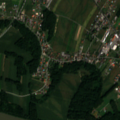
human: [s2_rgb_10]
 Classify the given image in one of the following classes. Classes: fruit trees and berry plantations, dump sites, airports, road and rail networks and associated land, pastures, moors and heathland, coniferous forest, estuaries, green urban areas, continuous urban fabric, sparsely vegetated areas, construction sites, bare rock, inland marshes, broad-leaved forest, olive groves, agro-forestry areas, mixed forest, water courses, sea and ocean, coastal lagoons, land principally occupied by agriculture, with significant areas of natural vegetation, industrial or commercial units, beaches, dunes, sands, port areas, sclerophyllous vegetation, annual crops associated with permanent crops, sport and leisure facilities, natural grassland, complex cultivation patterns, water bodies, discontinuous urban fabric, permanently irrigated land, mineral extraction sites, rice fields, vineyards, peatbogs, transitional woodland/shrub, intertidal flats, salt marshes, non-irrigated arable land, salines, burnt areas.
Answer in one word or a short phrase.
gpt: discontinuous urban fabric, non-irrigated arable land, land principally occupied by agriculture, with significant areas of natural vegetation, broad-leaved forest, mixed forest, water courses